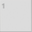
Piece: xx